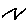
Label: zigzag